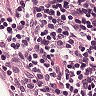
Metastatic tissue present: no